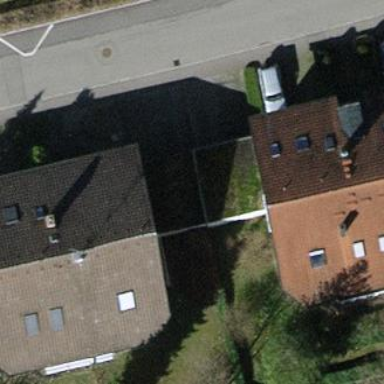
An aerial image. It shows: Garage building.